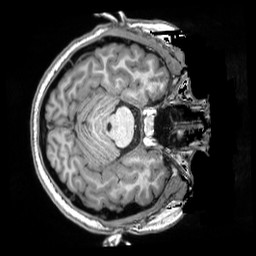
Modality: T1w
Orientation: axial
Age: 24
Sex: female